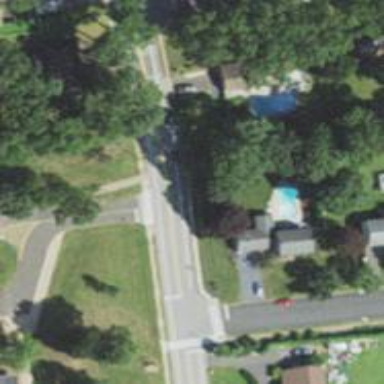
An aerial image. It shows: Stop road.